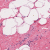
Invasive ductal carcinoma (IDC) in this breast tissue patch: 0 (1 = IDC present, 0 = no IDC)